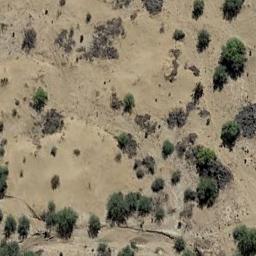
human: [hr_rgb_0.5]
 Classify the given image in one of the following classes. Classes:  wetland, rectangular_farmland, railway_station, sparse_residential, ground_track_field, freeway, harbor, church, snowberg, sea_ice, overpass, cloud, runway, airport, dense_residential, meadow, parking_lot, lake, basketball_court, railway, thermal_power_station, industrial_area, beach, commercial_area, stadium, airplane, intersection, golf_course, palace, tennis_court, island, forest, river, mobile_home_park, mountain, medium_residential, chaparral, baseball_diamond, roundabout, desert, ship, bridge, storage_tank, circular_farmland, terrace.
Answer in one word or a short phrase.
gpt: chaparral